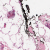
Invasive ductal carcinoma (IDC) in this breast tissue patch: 0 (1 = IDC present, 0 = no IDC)